Question: '''
tbl_subjects
id | subject_name |
1 | english |
2 | maths |
3 | Physics |
tbl_courses
id | my_subjects |
1 | 1,3 |
'''
'''
$sql_subjects = mysql_fetch_array(mysql_query("SELECT * FROM tbl_subjects WHERE id IN ( 1,3 )"));
<select name="subjects[]" multiple="multiple" size="7">
<?php
$sql = mysql_query("SELECT * FROM tbl_subjects");
while($row = mysql_fetch_array($sql ))
{
$id = $row['id'];
$subject_name = $row['subject_name '];
?>
<option value="<?php echo $id; ?>" <?php if($sql_subjects['id'] == $id) echo 'selected="selected"'; ?>> <?php echo $subject_name; ?></option>
<?php } ?>
</select>
'''
As you see in the above code, there should be values, but i only got result of 1st one.You can see in image also
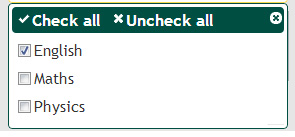
Answer: '''
$sql_subjects=array();
while($row = mysql_fetch_array(mysql_query("SELECT * FROM tbl_subjects WHERE id IN ( 1,3 )"))){
$sql_subjects[] = $row['id'];
}
'''
and in your html part
'''
<option value="<?php echo $id; ?>" <?php if(in_array($id,$sql_subjects) echo 'selected="selected"'; ?>> <?php echo $subject_name; ?></option>
'''